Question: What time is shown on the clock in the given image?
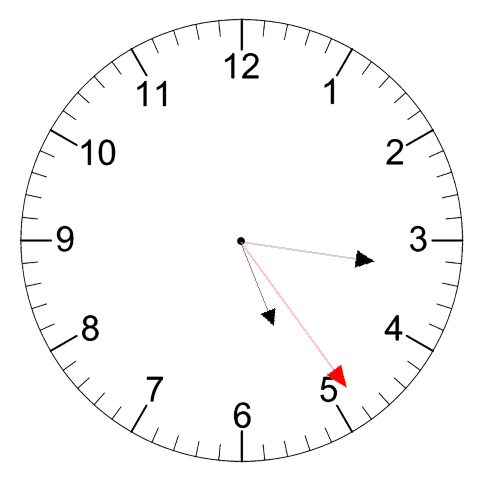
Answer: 05:16:24